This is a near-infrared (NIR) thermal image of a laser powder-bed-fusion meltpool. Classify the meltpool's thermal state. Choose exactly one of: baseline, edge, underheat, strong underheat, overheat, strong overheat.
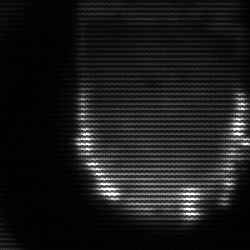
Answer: baseline